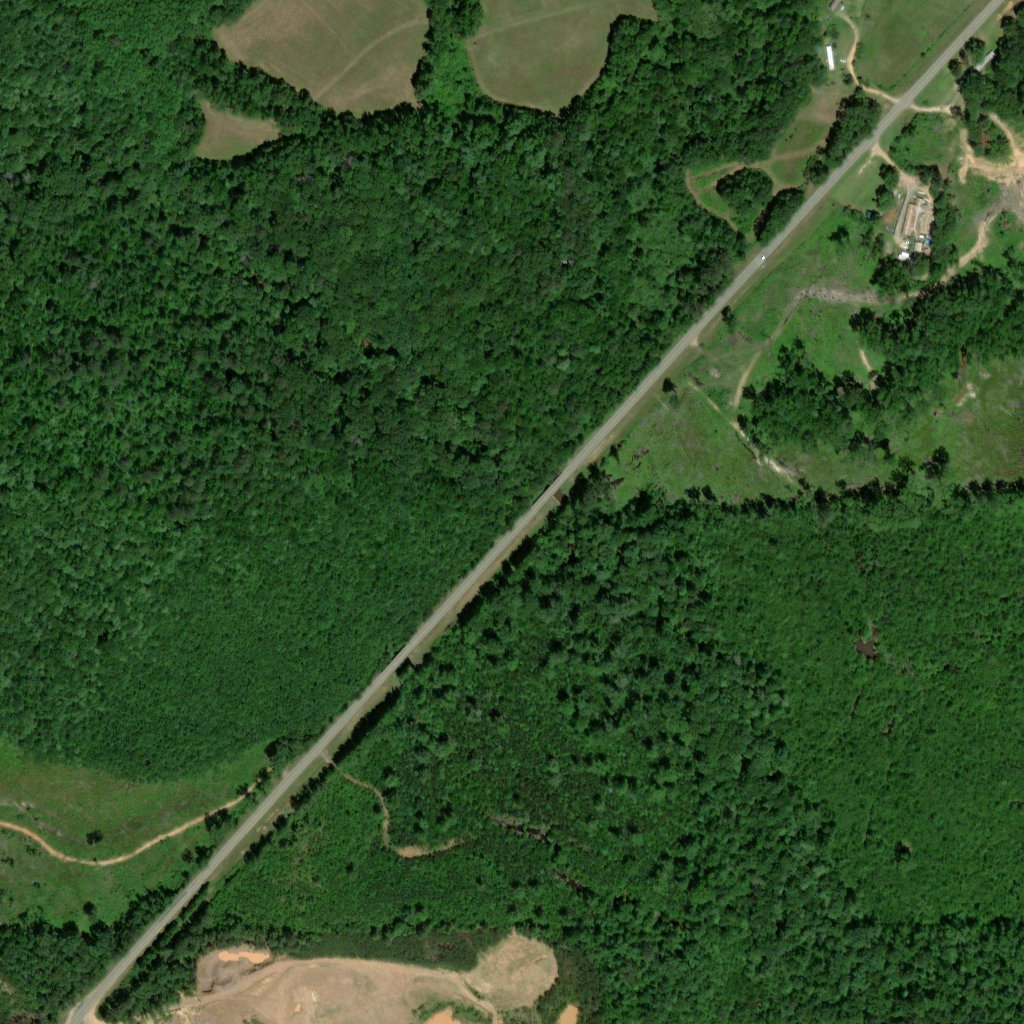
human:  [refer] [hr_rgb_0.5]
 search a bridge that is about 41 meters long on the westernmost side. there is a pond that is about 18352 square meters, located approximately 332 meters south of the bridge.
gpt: <box>[[37, 62, 40, 66, 0]]</box>

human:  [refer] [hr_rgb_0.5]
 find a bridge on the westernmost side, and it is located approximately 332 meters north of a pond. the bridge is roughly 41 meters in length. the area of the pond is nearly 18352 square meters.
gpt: <box>[[37, 62, 40, 66, 0]]</box>